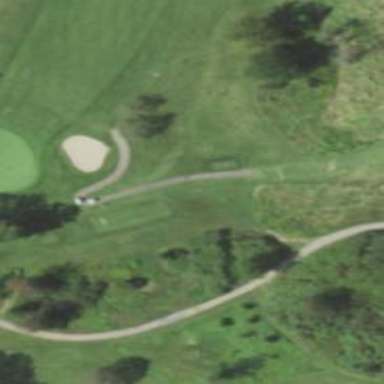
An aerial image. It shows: Golf tee.